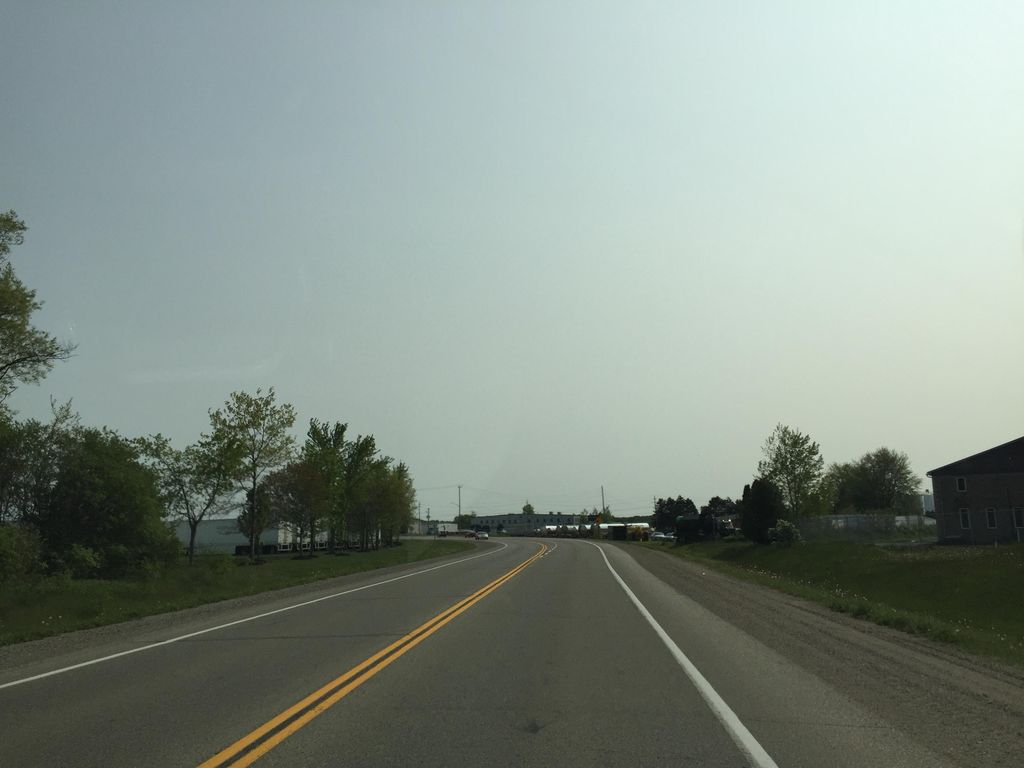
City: kitchener-waterloo